Interaction volume radius: 5 \u00c5
Interaction volume height: 10 \u00c5
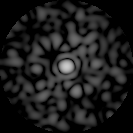
Disorder parameter: 0.831